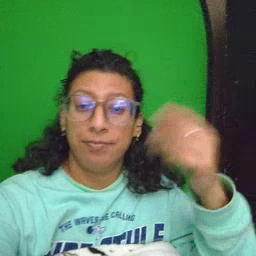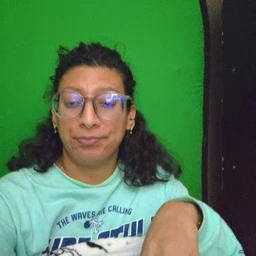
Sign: outside